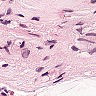
Metastatic tissue present: no